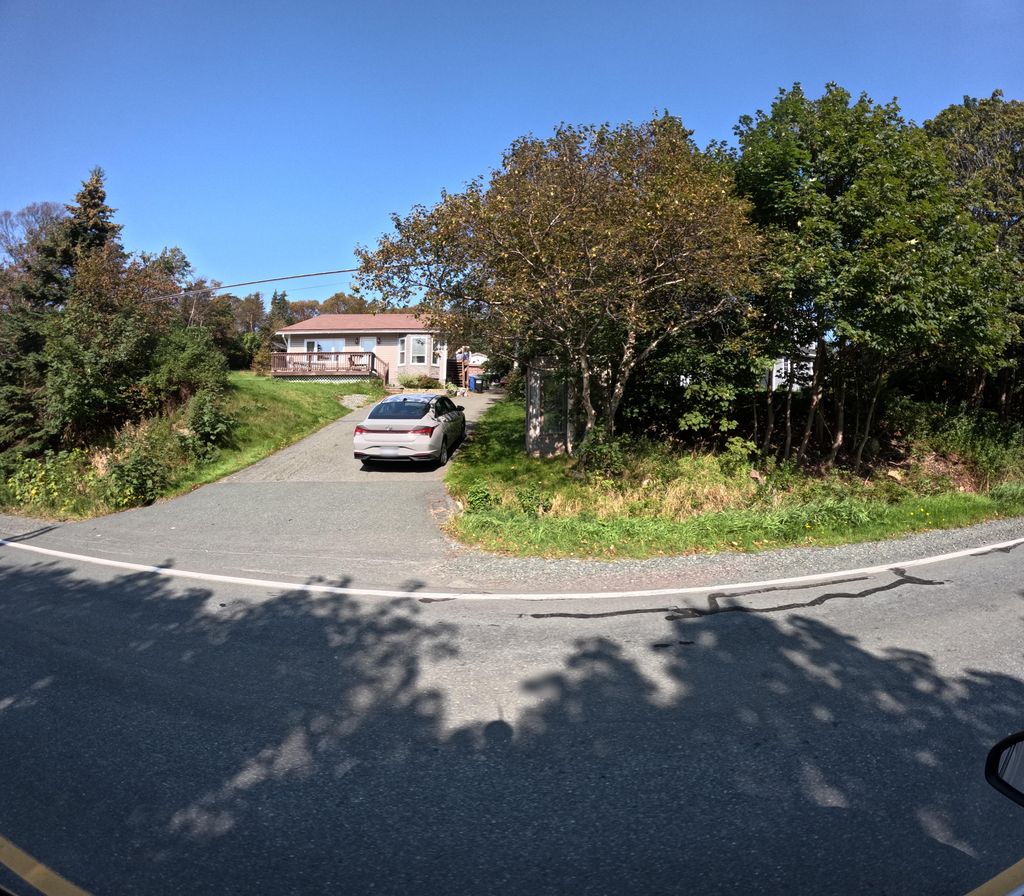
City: st_johns